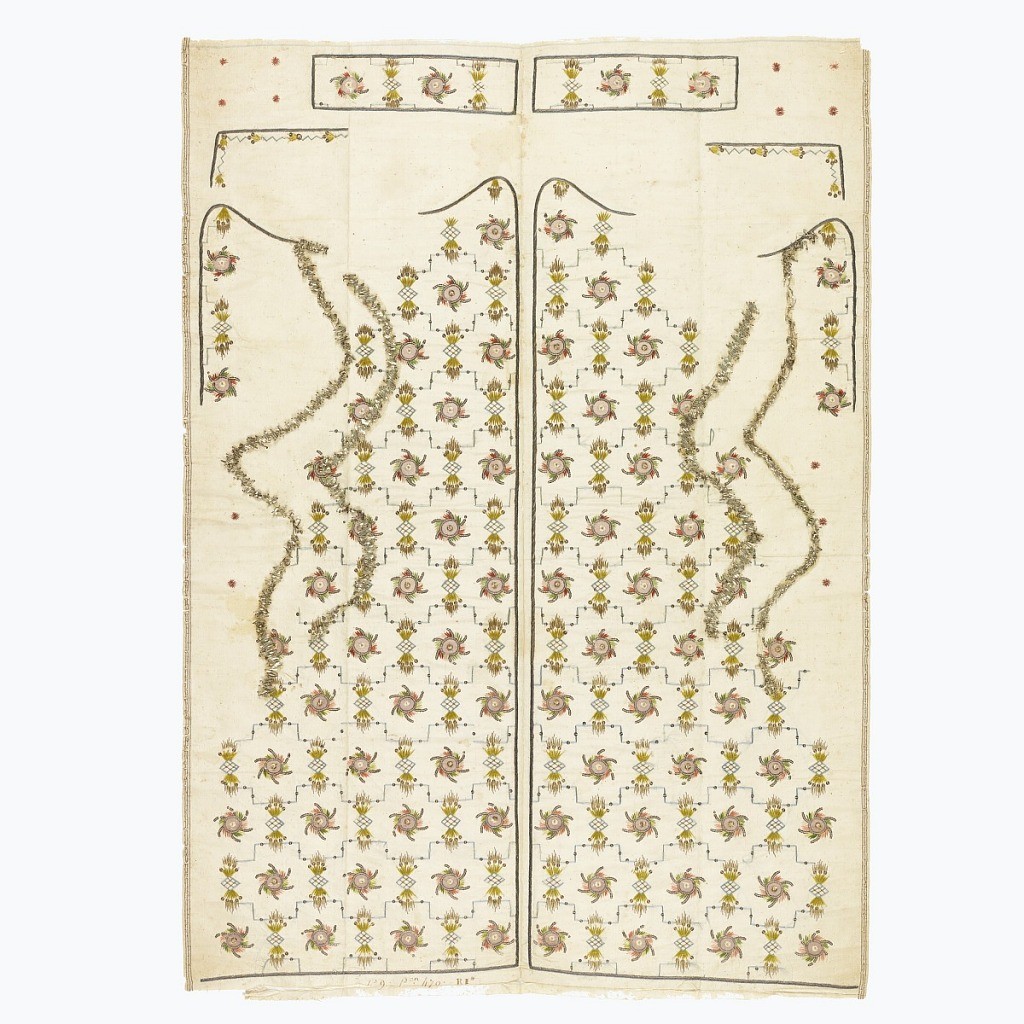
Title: Uncut waistcoat
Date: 19th century
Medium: silk and metal Technique: embroidery stitches on taffeta
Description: Design of rayed circles alternating with diamonds having rays at two points, set between horizontal lines turning at right angles.  Parts are indicated for waistcoat fronts, revers, collar, pocket flaps, and buttons.